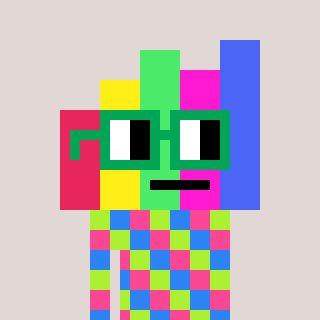
a pixel art character with square green glasses, a bar chart-shaped head and a grayscale-colored body on a warm background